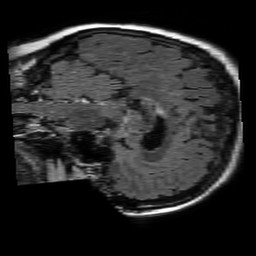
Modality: FLAIR
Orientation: sagittal
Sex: female
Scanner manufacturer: philips
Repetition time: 11 s
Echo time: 0.125 s